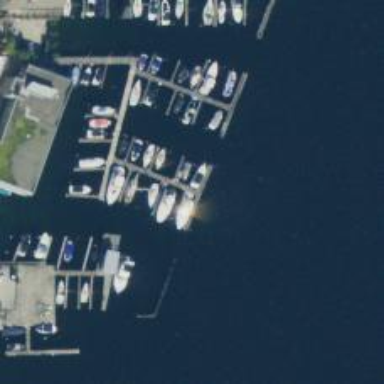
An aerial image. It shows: Pier with mooring facilities.